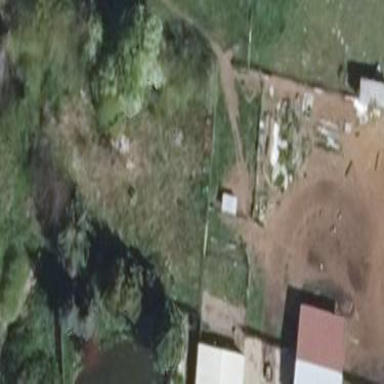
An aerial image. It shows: Allotments area.